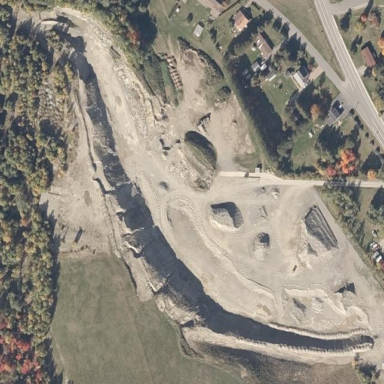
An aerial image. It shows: Quarry that is source of aggregate.